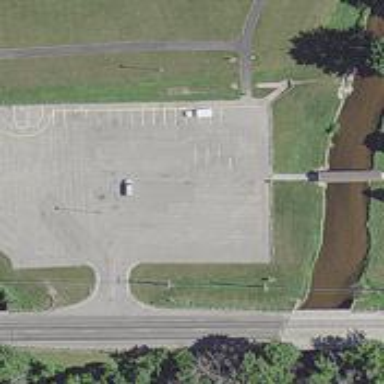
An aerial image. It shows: Parking area with asphalt surface.